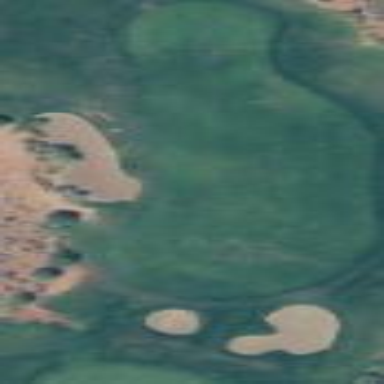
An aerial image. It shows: Golf fairway surrounded by grass.